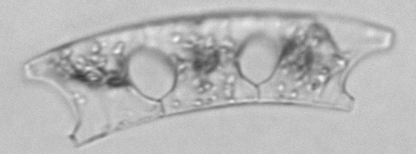
Label: Eucampia